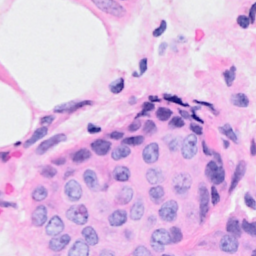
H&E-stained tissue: Breast